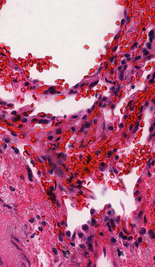
Tumor epithelial tissue: no
Tumor-associated stroma tissue: yes
Normal tissue: no